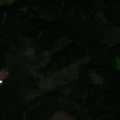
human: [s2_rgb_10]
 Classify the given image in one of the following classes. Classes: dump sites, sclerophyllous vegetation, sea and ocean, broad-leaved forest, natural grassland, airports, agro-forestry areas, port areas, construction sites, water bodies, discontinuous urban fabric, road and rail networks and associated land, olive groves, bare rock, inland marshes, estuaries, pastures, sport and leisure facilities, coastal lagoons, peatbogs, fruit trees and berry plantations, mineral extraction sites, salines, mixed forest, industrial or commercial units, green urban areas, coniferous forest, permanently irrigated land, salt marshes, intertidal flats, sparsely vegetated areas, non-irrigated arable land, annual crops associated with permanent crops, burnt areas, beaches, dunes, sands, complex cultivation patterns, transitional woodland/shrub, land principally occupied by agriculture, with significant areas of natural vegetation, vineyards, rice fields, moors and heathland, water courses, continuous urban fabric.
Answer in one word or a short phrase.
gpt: land principally occupied by agriculture, with significant areas of natural vegetation, coniferous forest, mixed forest, transitional woodland/shrub